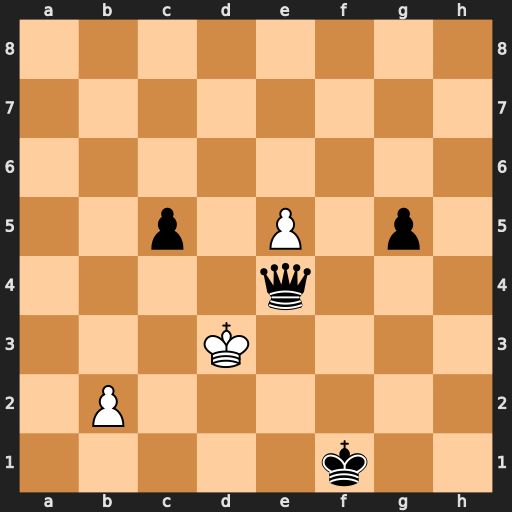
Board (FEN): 8/8/8/2p1P1p1/4q3/3K4/1P6/5k2
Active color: w
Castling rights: -
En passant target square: -
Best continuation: Kxe4 g4 Kf4 g3 Kxg3